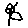
Label: flower